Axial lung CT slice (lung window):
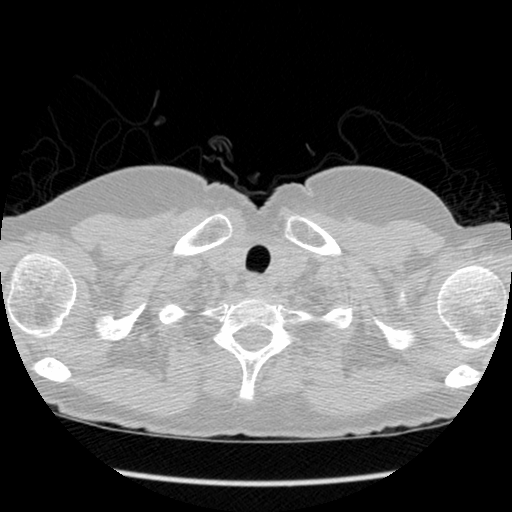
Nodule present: no